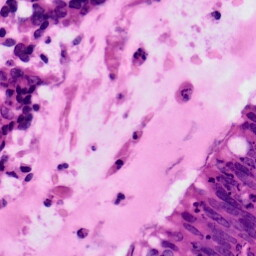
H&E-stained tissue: Colon